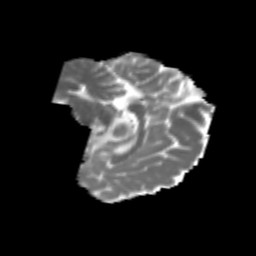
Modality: MD
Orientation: sagittal
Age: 21
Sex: female
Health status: healthy